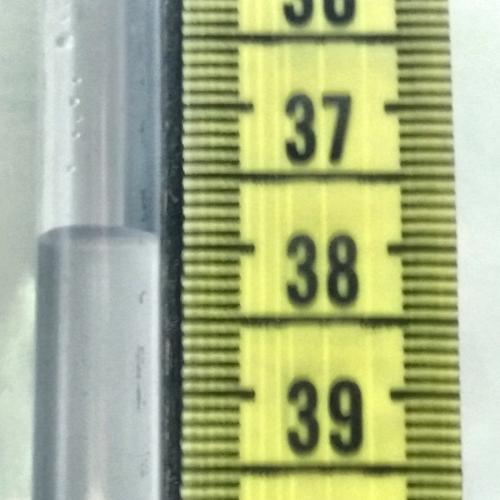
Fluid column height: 37.9 cm